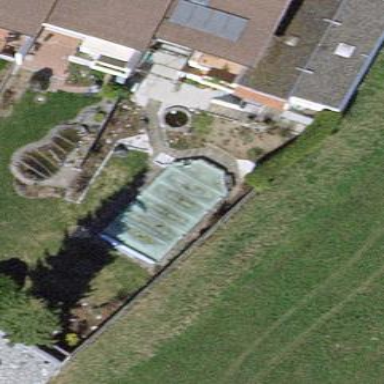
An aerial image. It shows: Swimming pool located in leisure land.